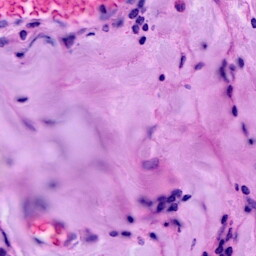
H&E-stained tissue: Breast